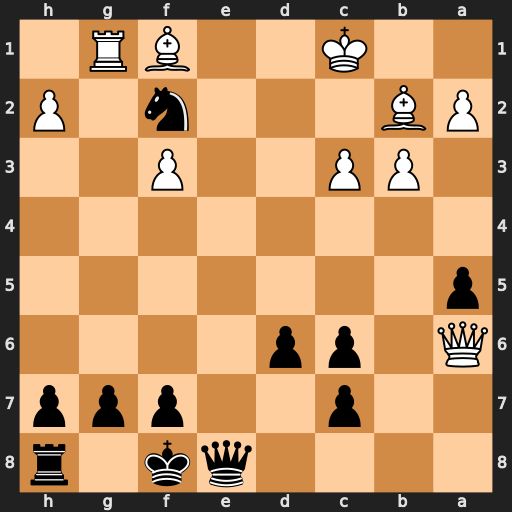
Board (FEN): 4qk1r/2p2ppp/Q1pp4/p7/8/1PP2P2/PB3n1P/2K2BR1
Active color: b
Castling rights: -
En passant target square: -
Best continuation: Qe1+ Kc2 Qd1#